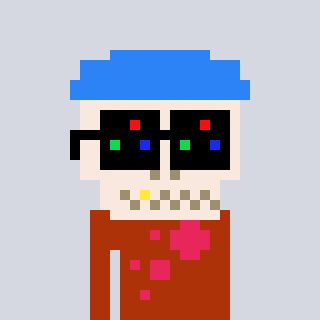
a pixel art character with square black sunglasses, a skeleton-hat-shaped head and a hotbrown-colored body on a cool background